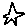
Label: star